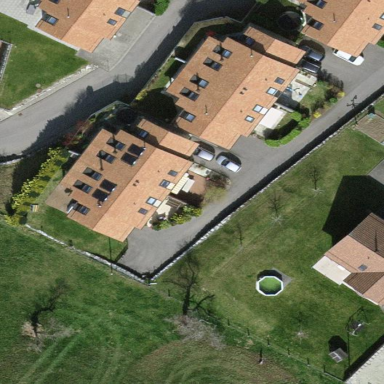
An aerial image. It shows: Residential building.